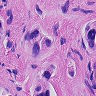
Metastatic tissue present: yes